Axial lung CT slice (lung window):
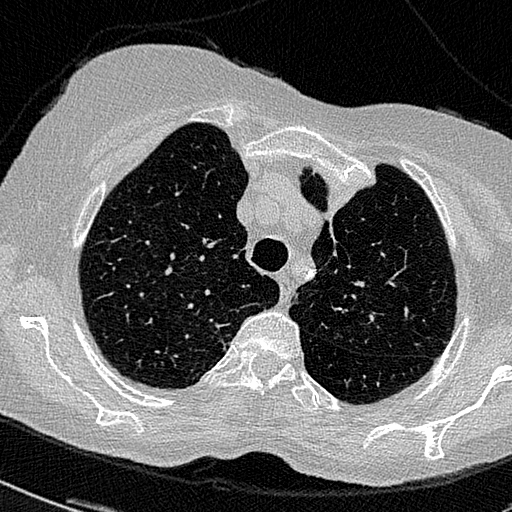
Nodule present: no